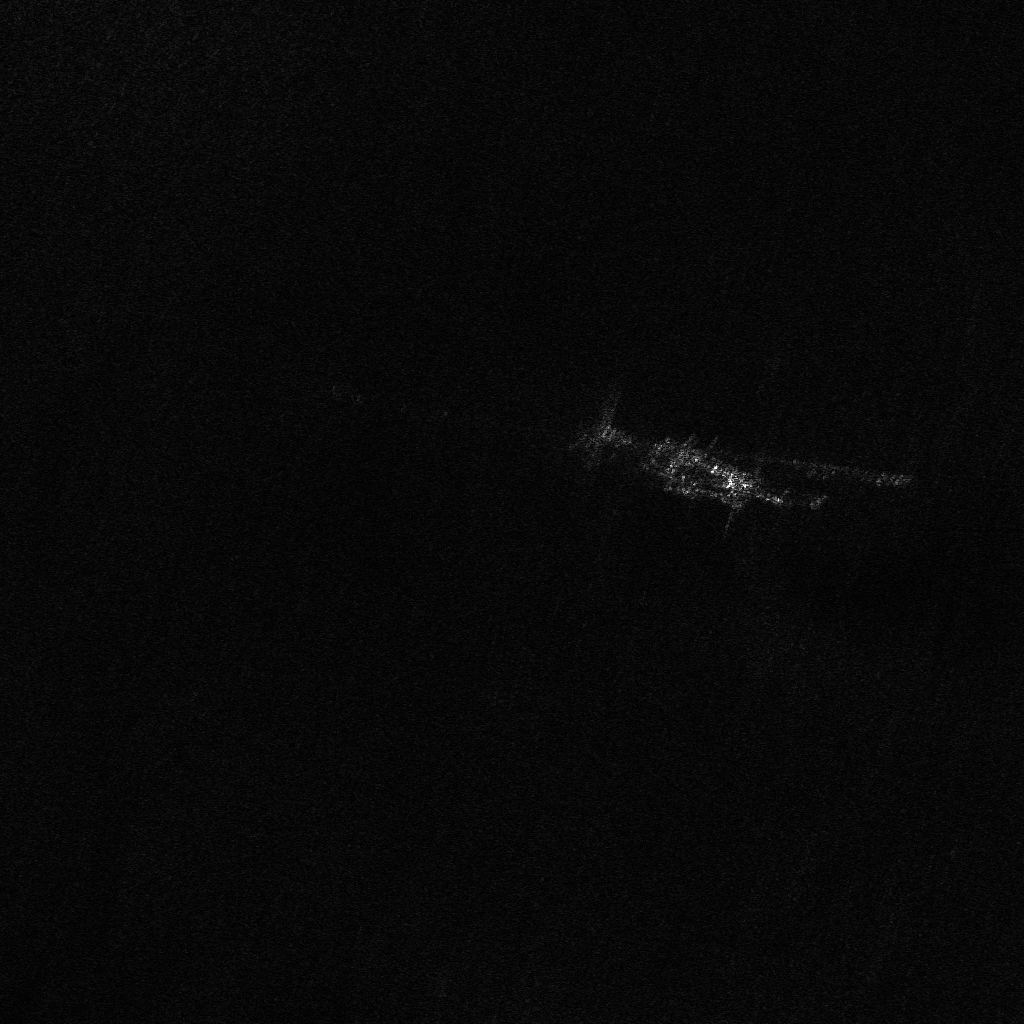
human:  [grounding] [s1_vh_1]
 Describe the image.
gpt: In the satellite image, there is  <ref>1 large container </ref> <box>[[59, 43, 78, 48, 25]]</box> located at center.